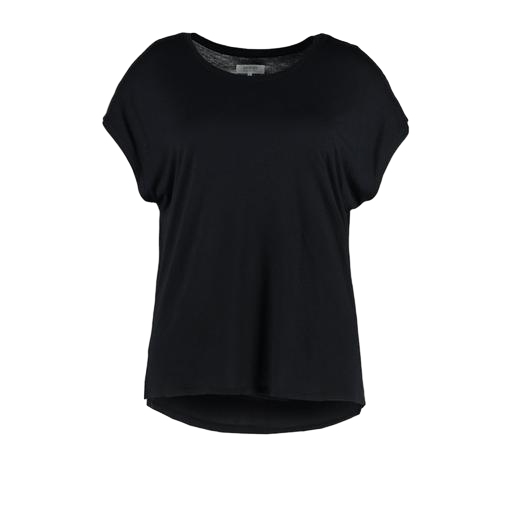
black plus size printed t-shirt only macy, black t-shirt basique jersey, black curved hem t-shirt, white background